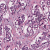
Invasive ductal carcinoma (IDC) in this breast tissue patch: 1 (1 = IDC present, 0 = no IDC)